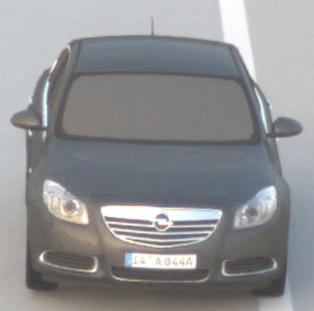
Make: Opel
Model: Insignia 1.6
Detailed model: Insignia (A) Notch Back
Model produced from: 2008/11
Model produced until: 2008/12
Doors: 4
Color: gray
Road condition: dry road
Daytime: sunrise or sunset
Contrast: medium contrast